Question: I have some normalised histogram data in array of shape (12,1):
'''
>>> hnorm
array([[ 0. ],
[ 0. ],
[ 0.<PHONE>],
[ <PHONE> ],
[ 0.<PHONE>],
[ 0.<PHONE>],
[ 0.<PHONE>],
[ 0.<PHONE>],
[ 1. ],
[ 0.98816568],
[ 0.56213018],
[ 0. ]])
'''
I'd like to plot this in 'heatmap' style. I am doing this like so:
'''
import matplotlib.pyplot as plt
plt.imshow(hnorm, cmap='RdBu',origin='lower')
'''
This works (axis formatting aside).

However, I'd like to customise the colormap to fade from white to Red. I have attempted:
'''
import matplotlib.colors as col
cdict = {'red': ((0.00, 0.07, 0.14),
(0.21, 0.28, 0.35),
(0.42, 0.49, 0.56),
(0.63, 0.70, 0.77),
(0.84, 0.91, 0.99)),
'green': ((0.0, 0.0, 0.0),
(0.0, 0.0, 0.0),
(0.0, 0.0, 0.0),
(0.0, 0.0, 0.0),
(0.0, 0.0, 0.0)),
'blue': ((0.0, 0.0, 0.0),
(0.0, 0.0, 0.0),
(0.0, 0.0, 0.0),
(0.0, 0.0, 0.0),
(0.0, 0.0, 0.0))}
cmap1 = col.LinearSegmentedColormap('my_colormap',cdict,N=256,gamma=0.75)
plt.imshow(hnorm, cmap=cmap1,origin='lower')
'''
This fails. Any ideas what I am doing wrong?
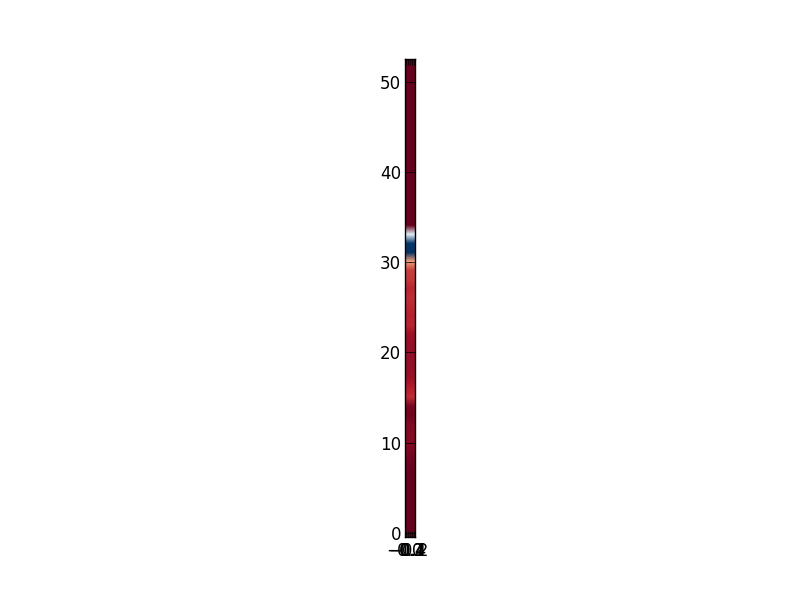
Answer: The cmap 'Reds' as askewchan is suggesting is simpler and (imo) also better looking. But i'll answer just to show how your approach of building a custom cmap could also work.
In your color dict you have 5 entries at which you specify the color. Since you want to only use red and white you need only two enties. For white, all colors must be used which is specified by color values of 1.0 at position 0.0. For red only red should be used at position 1.0.
You also only provide values (other than 0) for your red tuple. This will only give you different shades of red between 'full' red and black (since you always have green and blue as 0).
'''
cdict = {'red': ((0.0, 1.0, 1.0),
(1.0, 1.0, 1.0)),
'green': ((0.0, 1.0, 1.0),
(1.0, 0.0, 0.0)),
'blue': ((0.0, 1.0, 1.0),
(1.0, 0.0, 0.0))}
my_cmap = mpl.colors.LinearSegmentedColormap('my_colormap', cdict)
plt.imshow(np.random.rand(20,20), cmap=my_cmap, origin='lower', interpolation='none')
plt.colorbar(shrink=.75)
'''

Another example showing how the two color items allow 'jumps' in the cmap:
'''
cdict = {'red': ((0.0, 1.0, 1.0), # full red
(0.5, 1.0, 0.0), # full red till, no red after
(1.0, 1.0, 1.0)), # full red
'green': ((0.0, 1.0, 1.0), # full green
(0.5, 0.0, 0.0), # no green
(1.0, 1.0, 1.0)), # full green
'blue': ((0.0, 1.0, 1.0), # full blue
(0.5, 0.0, 1.0), # no blue till, full blue after
(1.0, 1.0, 1.0))} # full blue
my_cmap = mpl.colors.LinearSegmentedColormap('my_colormap', cdict)
plt.imshow(np.random.rand(20,20), cmap=my_cmap, origin='lower', interpolation='none')
plt.colorbar(shrink=.75)
'''